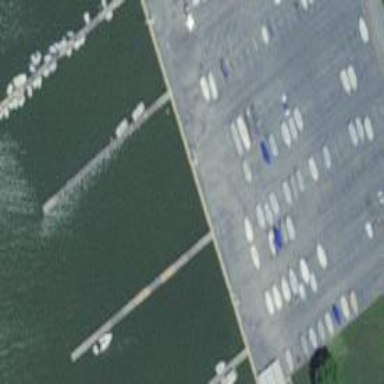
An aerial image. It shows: Marina on leisure land.